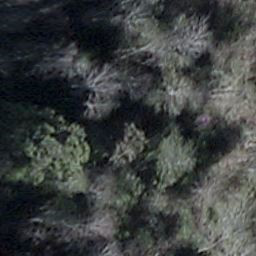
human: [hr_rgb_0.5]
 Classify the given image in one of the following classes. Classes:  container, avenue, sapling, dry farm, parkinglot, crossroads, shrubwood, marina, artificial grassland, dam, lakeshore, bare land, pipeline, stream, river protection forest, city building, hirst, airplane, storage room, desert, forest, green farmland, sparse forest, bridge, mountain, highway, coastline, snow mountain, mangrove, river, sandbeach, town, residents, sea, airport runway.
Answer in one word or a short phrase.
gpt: shrubwood